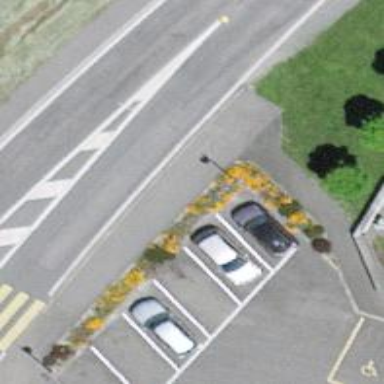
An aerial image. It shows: Charging station.